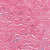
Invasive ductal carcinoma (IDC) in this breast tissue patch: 0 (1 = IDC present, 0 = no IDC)